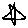
Label: star